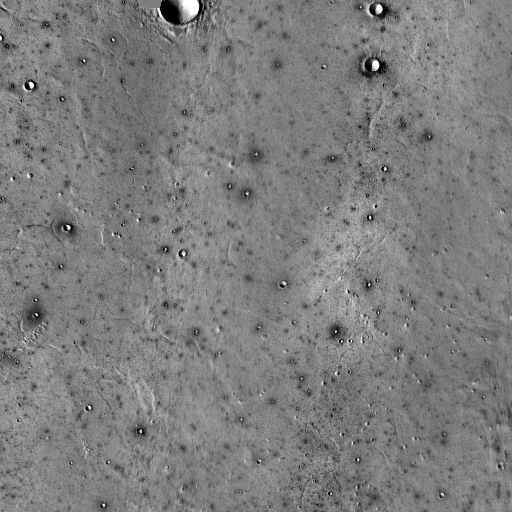
Crater classes present: Background, Other